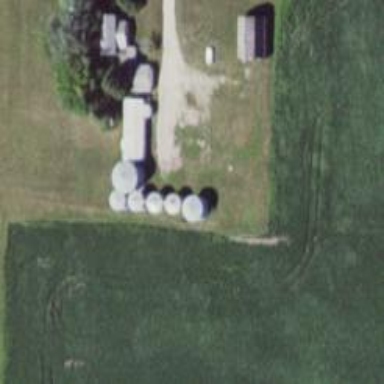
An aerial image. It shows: Silo.